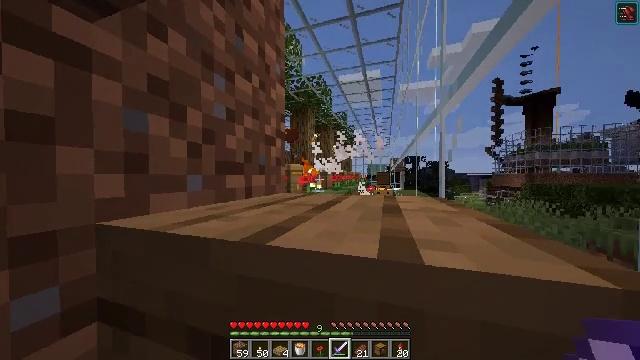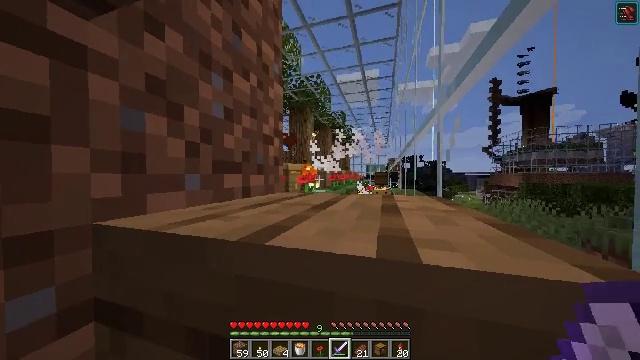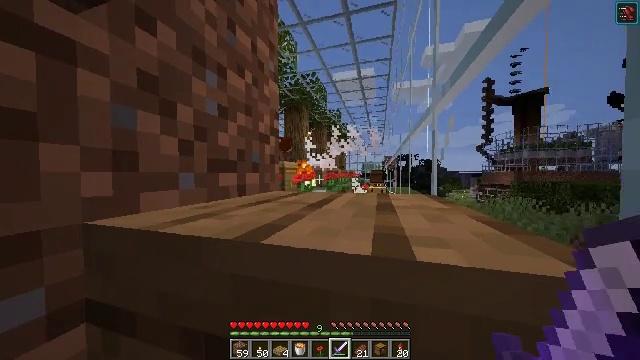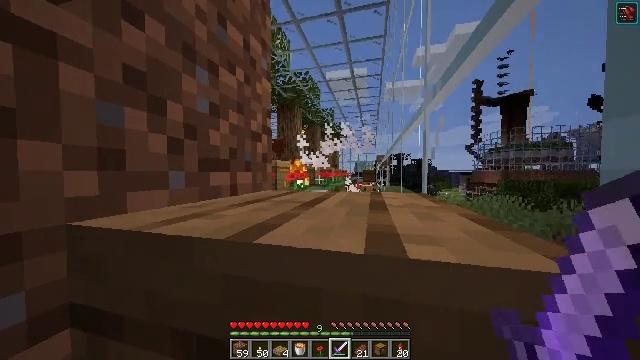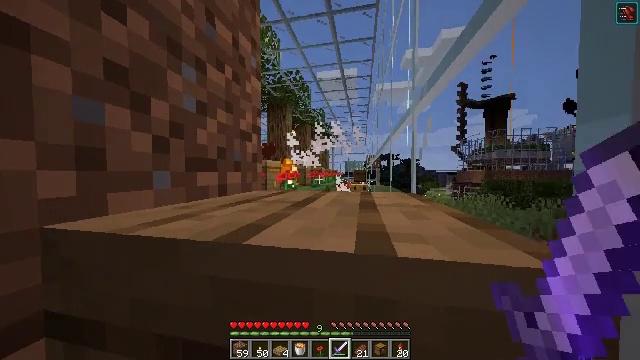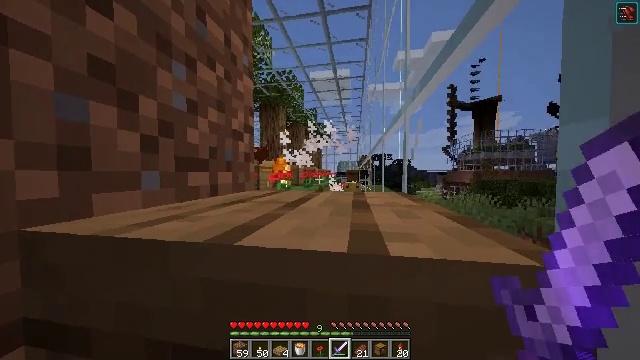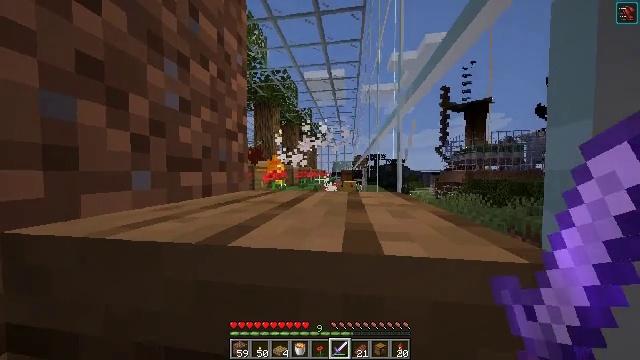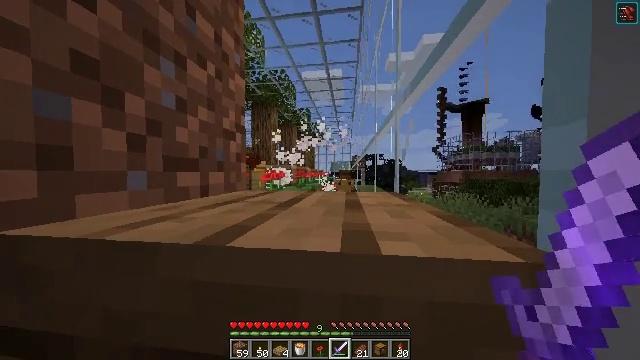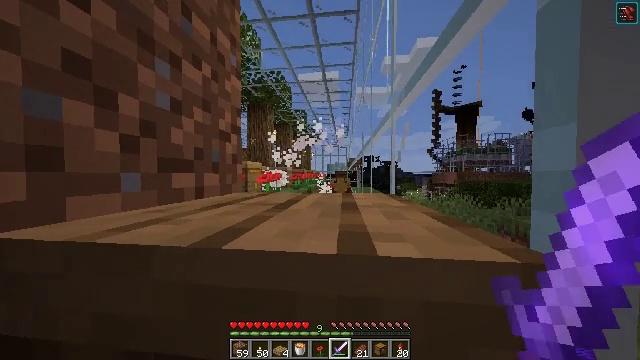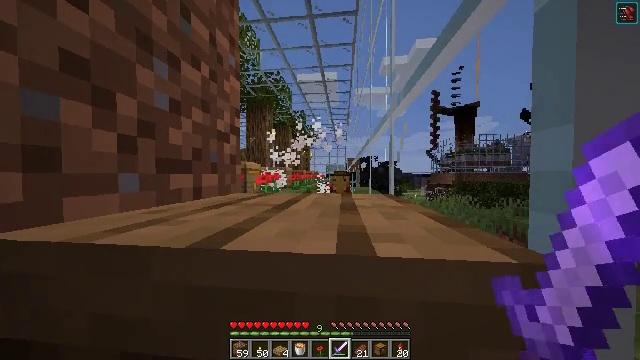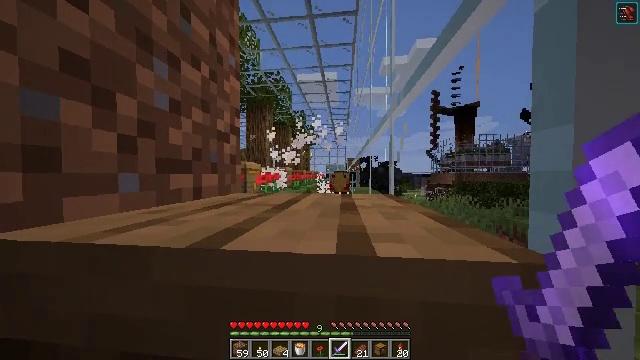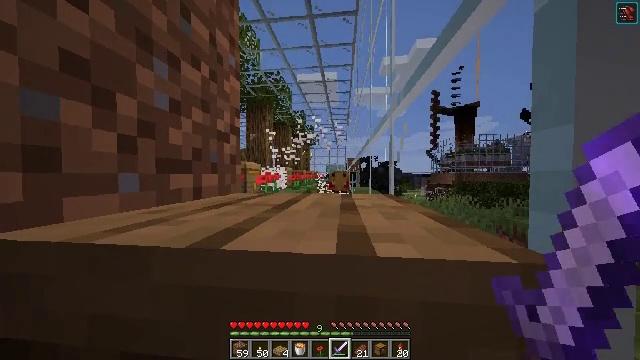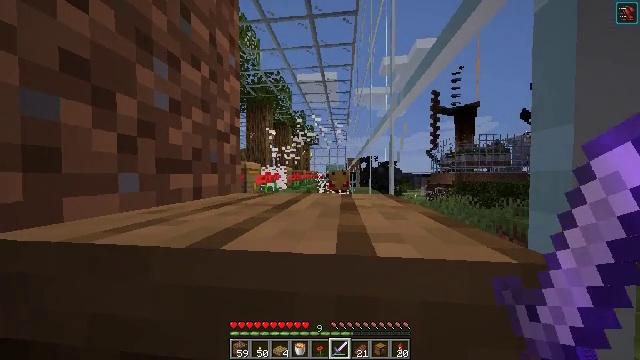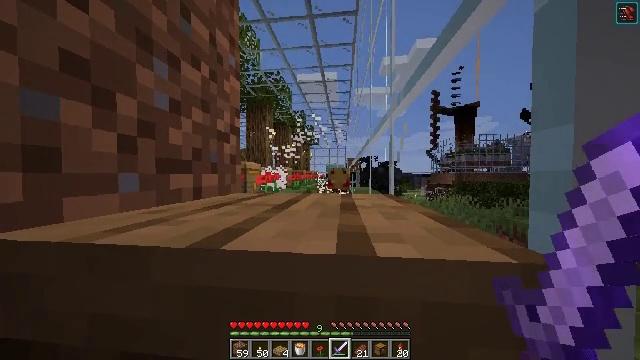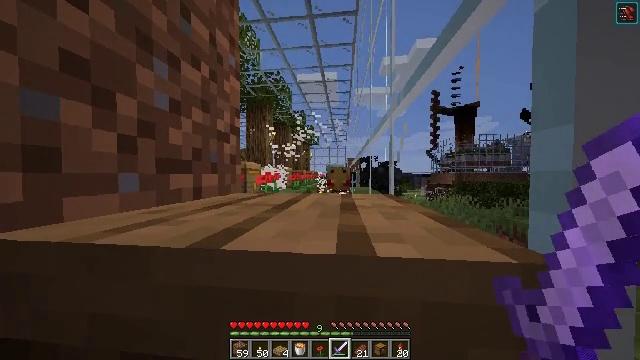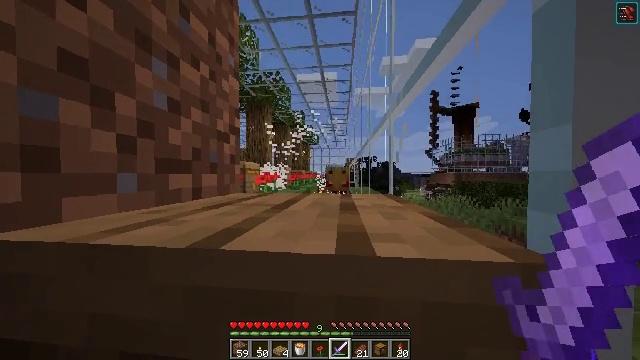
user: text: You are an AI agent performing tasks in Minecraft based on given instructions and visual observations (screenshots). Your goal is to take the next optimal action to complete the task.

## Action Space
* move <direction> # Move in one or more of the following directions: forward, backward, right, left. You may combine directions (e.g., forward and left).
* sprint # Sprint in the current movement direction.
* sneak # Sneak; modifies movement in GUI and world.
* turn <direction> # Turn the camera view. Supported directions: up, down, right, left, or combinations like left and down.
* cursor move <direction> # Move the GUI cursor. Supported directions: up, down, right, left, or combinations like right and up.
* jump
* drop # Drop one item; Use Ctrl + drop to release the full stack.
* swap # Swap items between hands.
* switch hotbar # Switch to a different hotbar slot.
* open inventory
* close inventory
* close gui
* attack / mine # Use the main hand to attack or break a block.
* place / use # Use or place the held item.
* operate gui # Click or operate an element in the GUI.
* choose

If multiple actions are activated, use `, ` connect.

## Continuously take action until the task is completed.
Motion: motion action
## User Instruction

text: Hunt the bee.
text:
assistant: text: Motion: no_op
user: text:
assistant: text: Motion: turn right
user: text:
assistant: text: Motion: turn right
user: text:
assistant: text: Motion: turn right
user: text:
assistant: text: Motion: turn right
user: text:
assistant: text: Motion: turn right
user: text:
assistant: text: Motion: no_op
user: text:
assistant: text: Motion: turn right
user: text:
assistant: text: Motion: no_op
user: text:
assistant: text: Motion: no_op
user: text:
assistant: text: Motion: no_op
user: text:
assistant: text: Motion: no_op
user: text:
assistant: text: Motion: no_op
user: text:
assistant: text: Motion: no_op
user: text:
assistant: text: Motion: no_op
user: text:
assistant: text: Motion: no_op
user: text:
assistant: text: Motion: no_op
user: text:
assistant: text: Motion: turn right
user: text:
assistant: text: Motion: no_op
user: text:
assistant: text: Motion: no_op
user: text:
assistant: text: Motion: no_op
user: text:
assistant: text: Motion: no_op
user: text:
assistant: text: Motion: no_op
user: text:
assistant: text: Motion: turn down
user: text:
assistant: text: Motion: no_op
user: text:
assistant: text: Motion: no_op
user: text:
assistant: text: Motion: no_op
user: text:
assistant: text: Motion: no_op
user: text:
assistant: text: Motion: no_op
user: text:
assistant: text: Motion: no_op